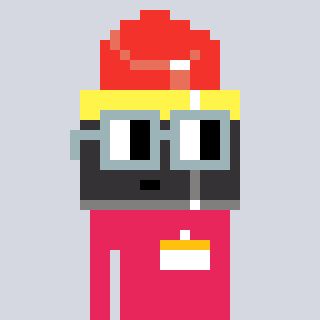
a pixel art character with square dark gray glasses, a lipstick-shaped head and a redpinkish-colored body on a cool background